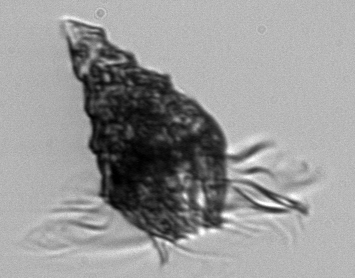
Label: Laboea_strobila